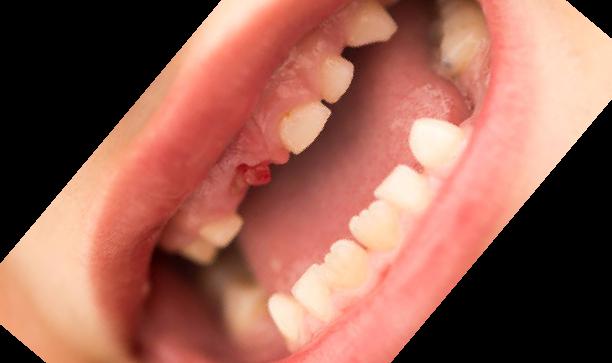
Condition: hypodontia